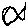
Label: fish